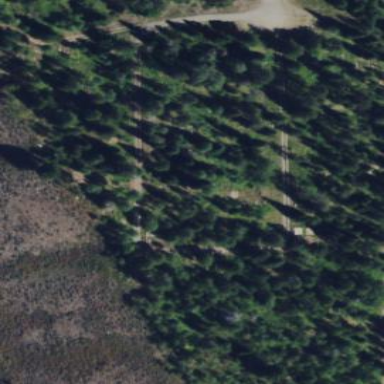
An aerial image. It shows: Cemetery.